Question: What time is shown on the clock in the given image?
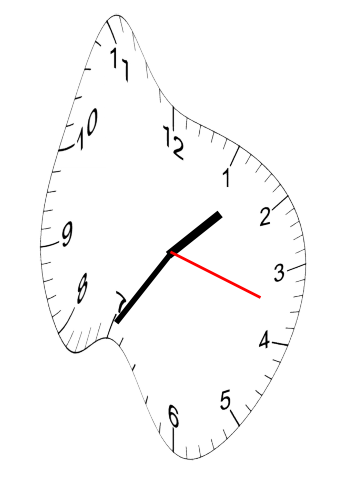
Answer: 01:35:18